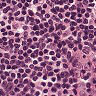
Metastatic tissue present: no